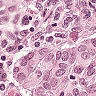
Metastatic tissue present: yes